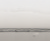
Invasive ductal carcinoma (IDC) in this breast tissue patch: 0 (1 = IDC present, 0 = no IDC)